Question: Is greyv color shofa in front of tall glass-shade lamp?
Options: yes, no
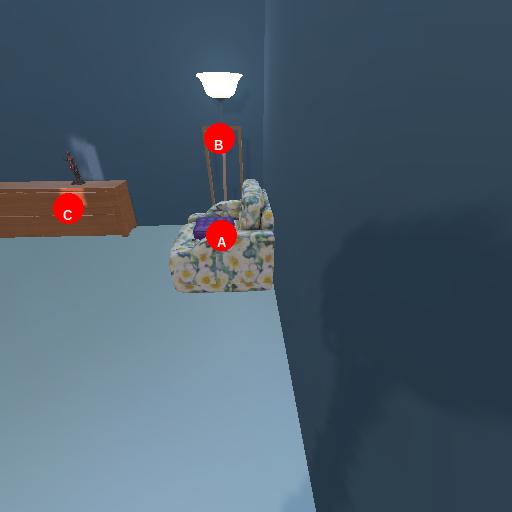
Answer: yes